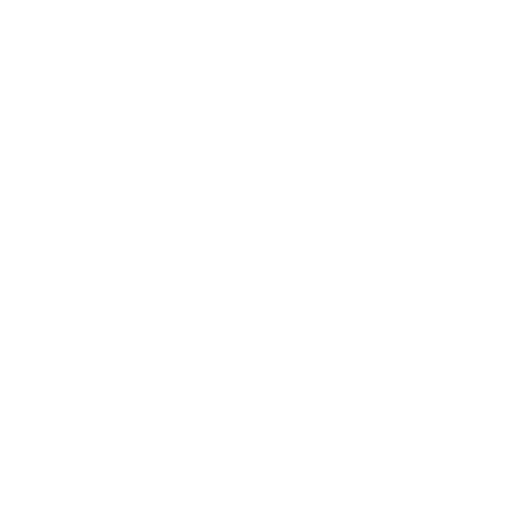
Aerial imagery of bar in Massachusetts named Naushon Point Shoal containing only open water